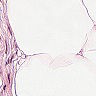
Metastatic tissue present: no